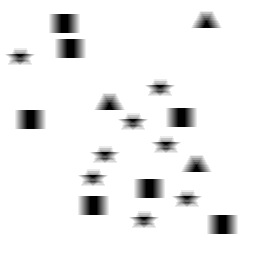
Squares: 7
Triangles: 3
Stars: 8
Total shapes: 18